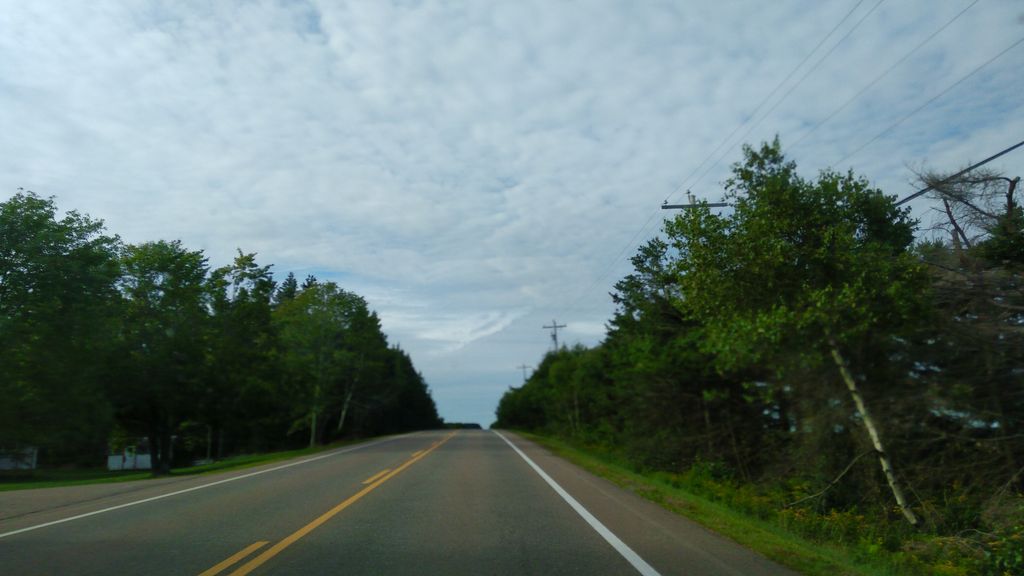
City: charlottetown